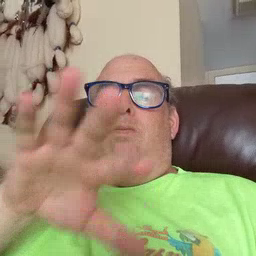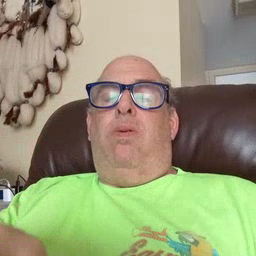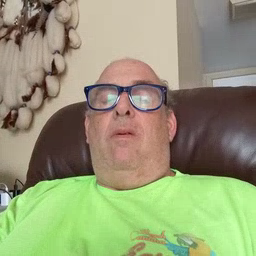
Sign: blow